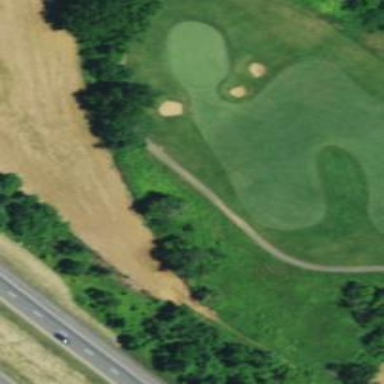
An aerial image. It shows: Path for both road and golf.